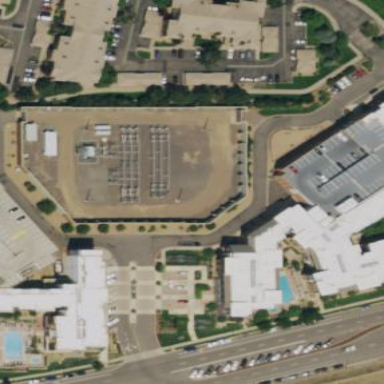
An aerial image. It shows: Outdoor distribution level power substation.